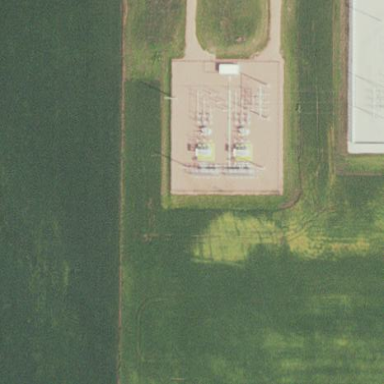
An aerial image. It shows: Outdoor substation at the collector level.